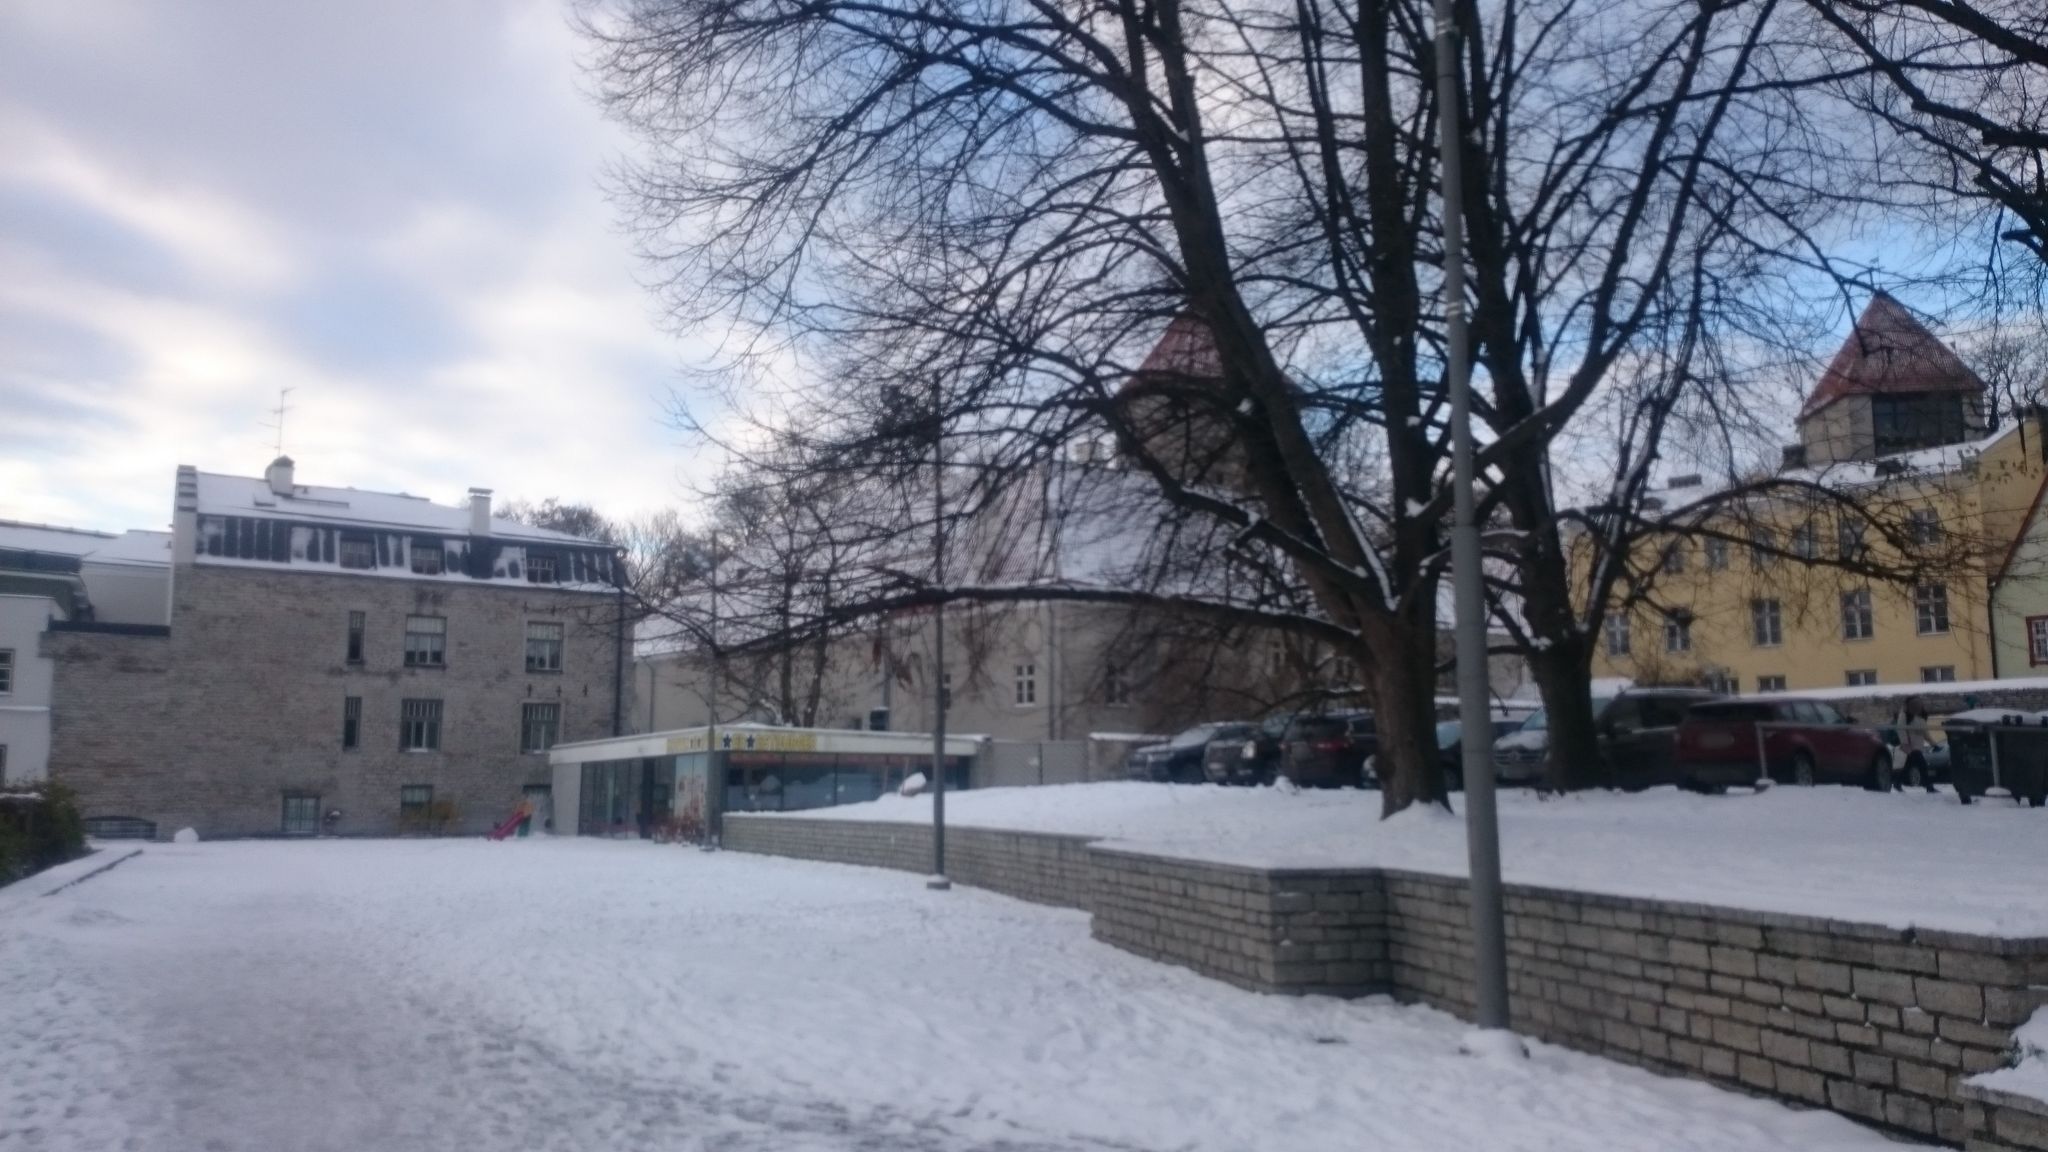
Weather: snowy
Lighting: day
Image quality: good
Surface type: walking surface
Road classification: path, footway
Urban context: urban centre
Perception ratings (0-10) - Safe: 8.24, Lively: 8.56, Beautiful: 7.98, Boring: 6.32, Depressing: 4.94, Wealthy: 7.62